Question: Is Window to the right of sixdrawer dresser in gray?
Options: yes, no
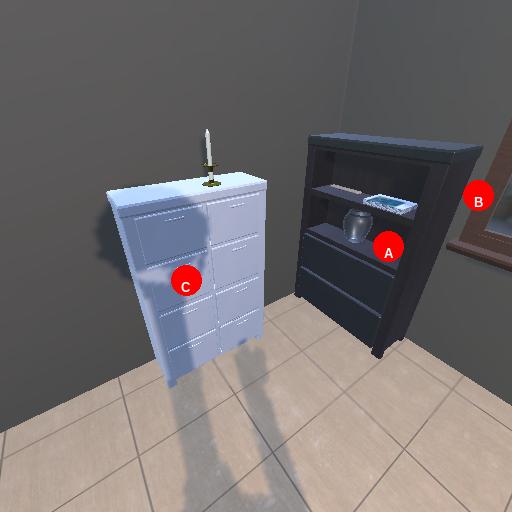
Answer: yes